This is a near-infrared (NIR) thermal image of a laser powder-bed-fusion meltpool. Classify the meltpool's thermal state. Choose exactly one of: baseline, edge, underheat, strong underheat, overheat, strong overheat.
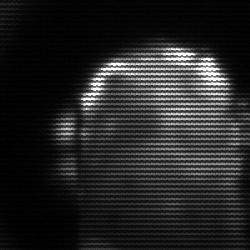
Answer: baseline